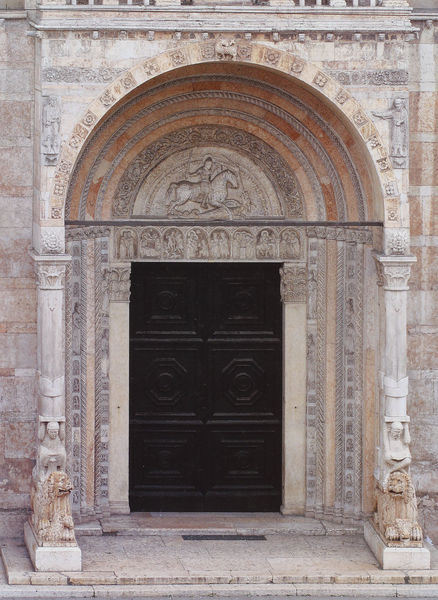
Titel: Dom S. Giorgio in Ferrara
Standort: Ferrara, Dom S. Giorgio (EU - I - Emilia-Romagna)
Schlagwörter: dunkel, braun, holz, männer, orange, säule, säulen, tür, gebäude, stein, kirche, figur, pferd, reiter, skulptur, reiten, relief, bogen, fassade, pilaster, figuren, treppe, ornamente, tor, foto, fotografie, eingang, lamm, palast, torbogen, portal, skulpturen, pforte, löwen, romanik, kassetten, löwe, tympanon, gewände, türsturz, gewändeportal